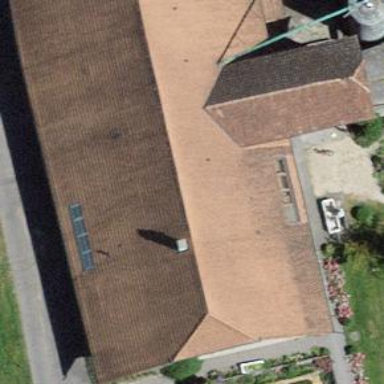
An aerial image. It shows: Farm building.